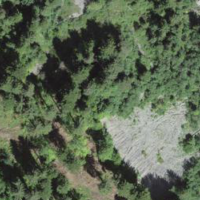
EUNIS habitat code: 43
Species observed at this site:
Fagus sylvatica